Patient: sex M, age 57
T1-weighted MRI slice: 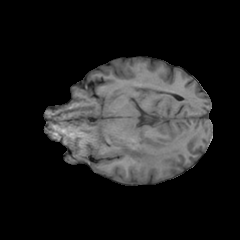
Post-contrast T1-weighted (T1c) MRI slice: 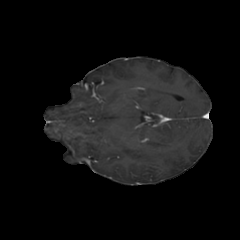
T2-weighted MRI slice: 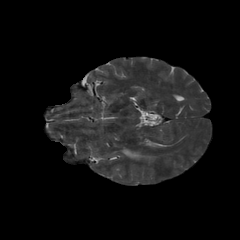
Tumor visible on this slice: yes
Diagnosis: Glioblastoma, IDH-wildtype
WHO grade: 4